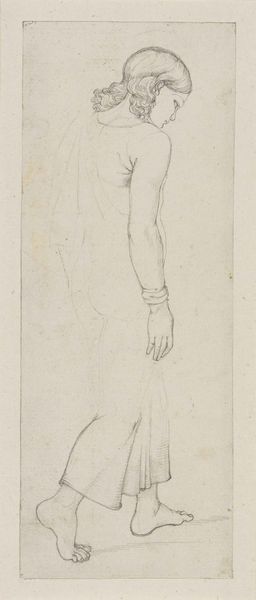
Titel: Nach rechts schreitendes Mädchen
Künstler: Franz Pforr
Standort: Karlsruhe
Institution: Staatliche Kunsthalle Karlsruhe
Schlagwörter: fuß, hand, kopf, körper, nackt, schatten, umhang, weiß, mädchen, bewegung, finger, frau, frisur, grau, haar, hell, kleid, licht, mund, nase, profil, rücken, schwarz, skizze, zeichnung, blick, dame, weg, hochformat, rock, jung, arm, augen, blass, falten, gesicht, lang, stehen, trauer, ärmel, bildnis, hals, hände, porträt, gehen, boden, auge, gewand, haare, nachthemd, gebeugt, locken, schulter, traurig, zart, füße, rückenansicht, papier, ansicht, studie, zöpfe, monochrom, nacken, aufrecht, überwurf, gesenkt, junge frau, allein, nachdenklich, zehen, transparent, ring, geneigt, umriss, unten, barfuss, gang, hinten, druck, lithographie, schwarz-weiss, radierung, stich, bleistift, schritt, entwurf, ganzkörper, bleistiftzeichnung, litografie, von hinten, rückansicht, armband, armreif, gehend, schreiten, weggehen, gebückt, hochkant, leicht, unfertig, kupferstich, ferse, tunika, nackte füsse, riss, sizze, bleistifft, durchscheinend, nach unten, geht, abgewant, lpcken, po, mrau, mädchenstudie, gehendes mädchen, zum boden, ganzbild